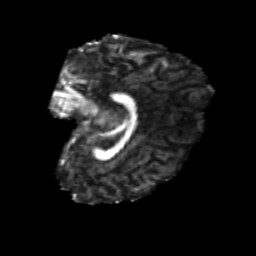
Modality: FA
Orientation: sagittal
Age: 23
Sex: female
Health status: healthy
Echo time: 0.074 s